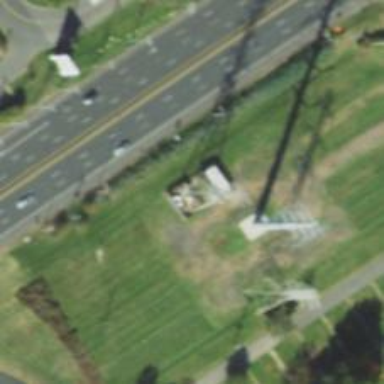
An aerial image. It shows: Lattice structure tower used for power transmission.